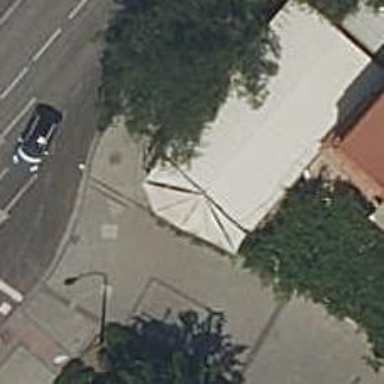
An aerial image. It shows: Restaurant.